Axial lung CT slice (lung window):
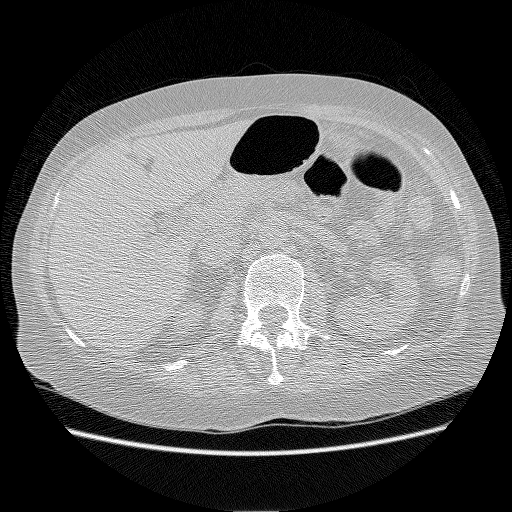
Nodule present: no